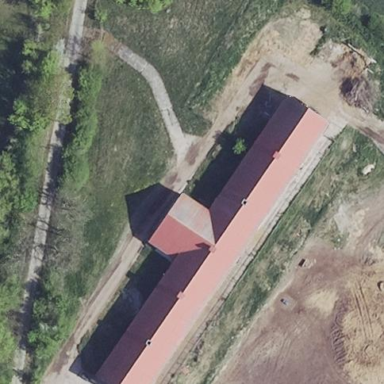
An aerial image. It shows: Farmyard area.